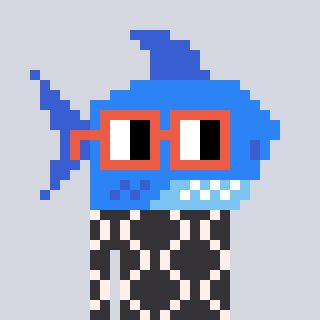
a pixel art character with square orange glasses, a shark-shaped head and a grayscale-colored body on a cool background